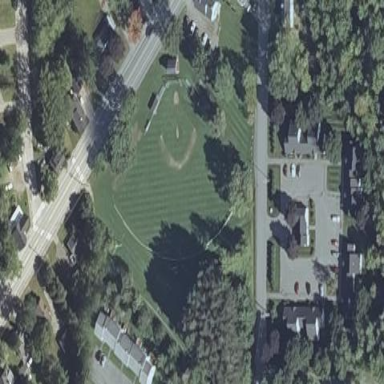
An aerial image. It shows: Baseball pitch for leisure and sports activities.